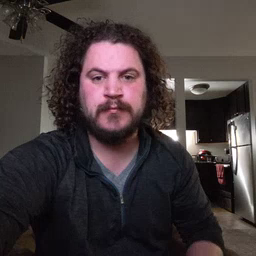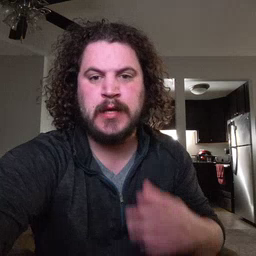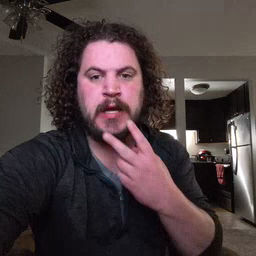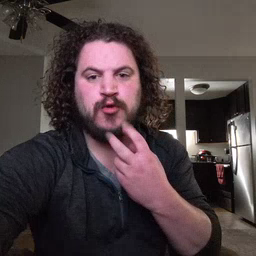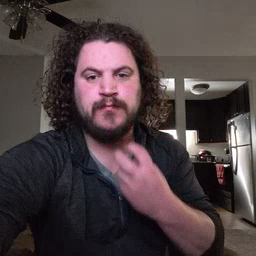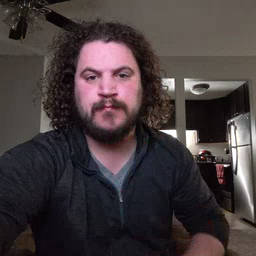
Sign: underwear